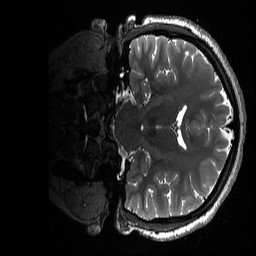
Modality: T2w
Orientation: coronal
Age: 19
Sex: female